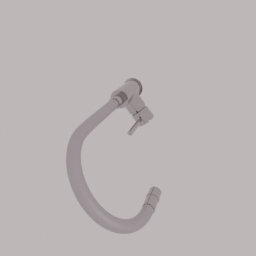
Label: appliances